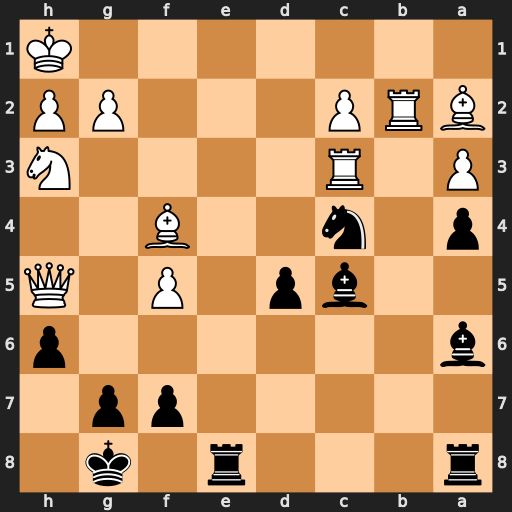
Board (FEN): r3r1k1/5pp1/b6p/2bp1P1Q/p1n2B2/P1R4N/BRP3PP/7K
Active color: b
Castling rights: -
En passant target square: -
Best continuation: Re1+ Ng1 Rxg1#